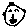
Label: smiley face